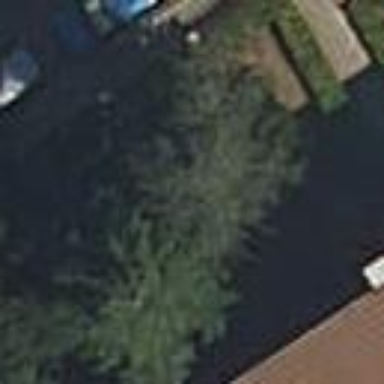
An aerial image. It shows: Garden with kerb border.